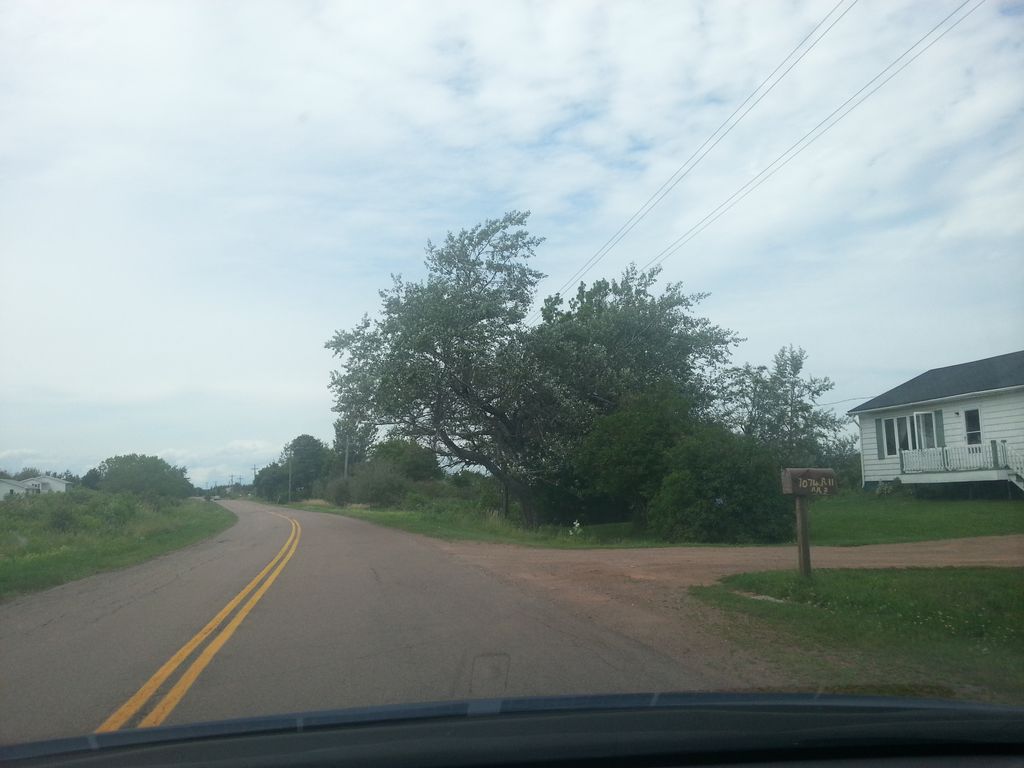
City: charlottetown